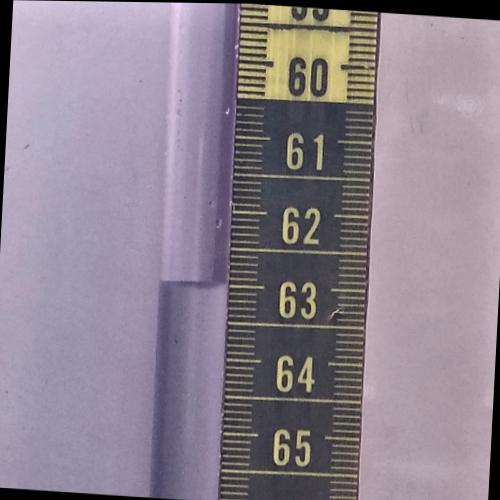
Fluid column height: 63.0 cm